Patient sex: M
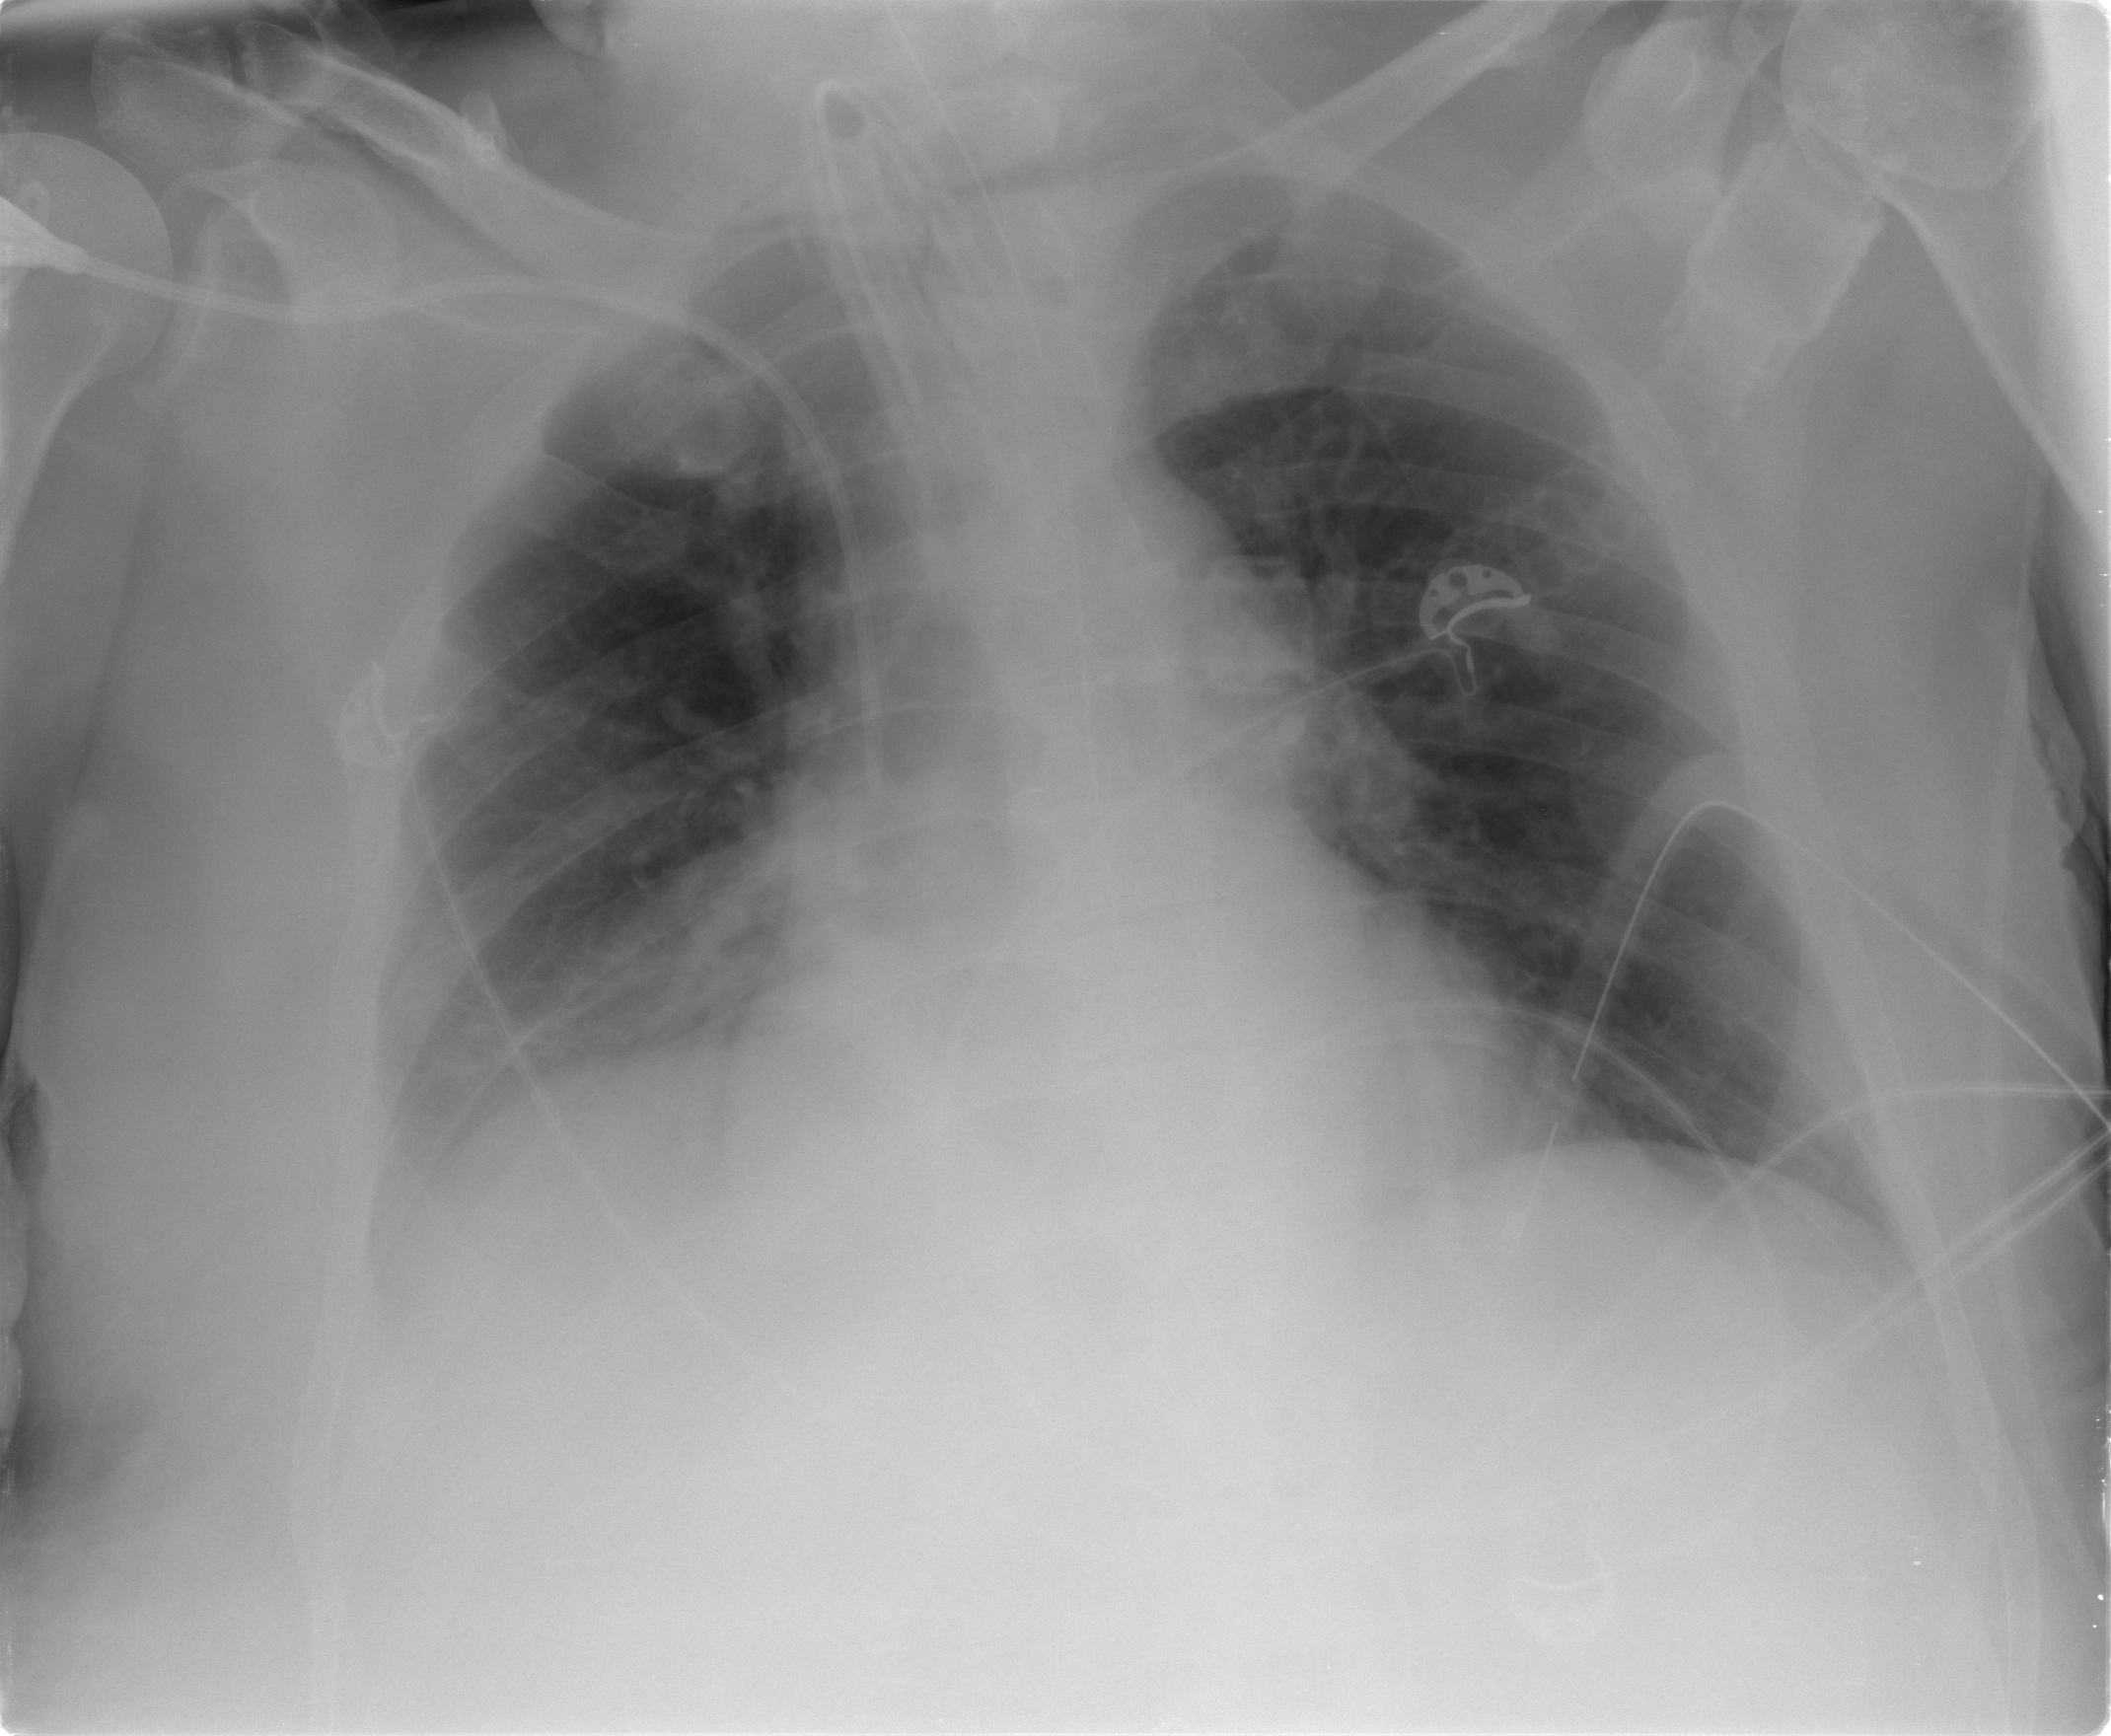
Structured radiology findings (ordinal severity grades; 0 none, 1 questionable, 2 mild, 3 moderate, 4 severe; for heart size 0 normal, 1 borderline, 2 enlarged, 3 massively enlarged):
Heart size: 2
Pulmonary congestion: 0
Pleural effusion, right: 0
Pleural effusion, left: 0
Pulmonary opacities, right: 0
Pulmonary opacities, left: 0
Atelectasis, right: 2
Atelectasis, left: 0